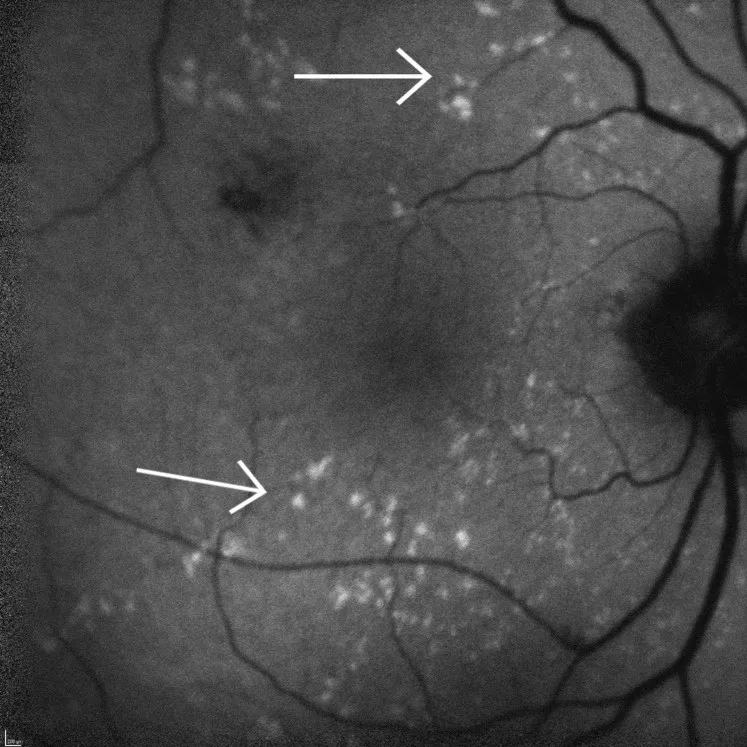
Right eye autofluorescence. Both arrows highlight the characteristic dot-and-fleck retinopathy seen in Alport syndrome as multiple speckled areas of hyper-autofluorescence scattered in the posterior pole.
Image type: ophthalmic_imaging (autofluorescence)